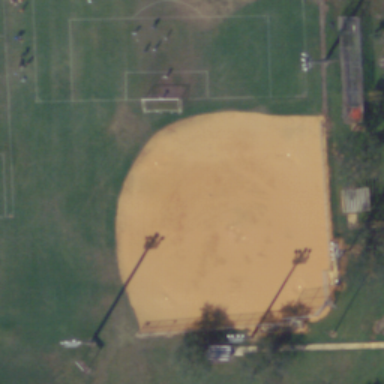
This is a baseball diamond .